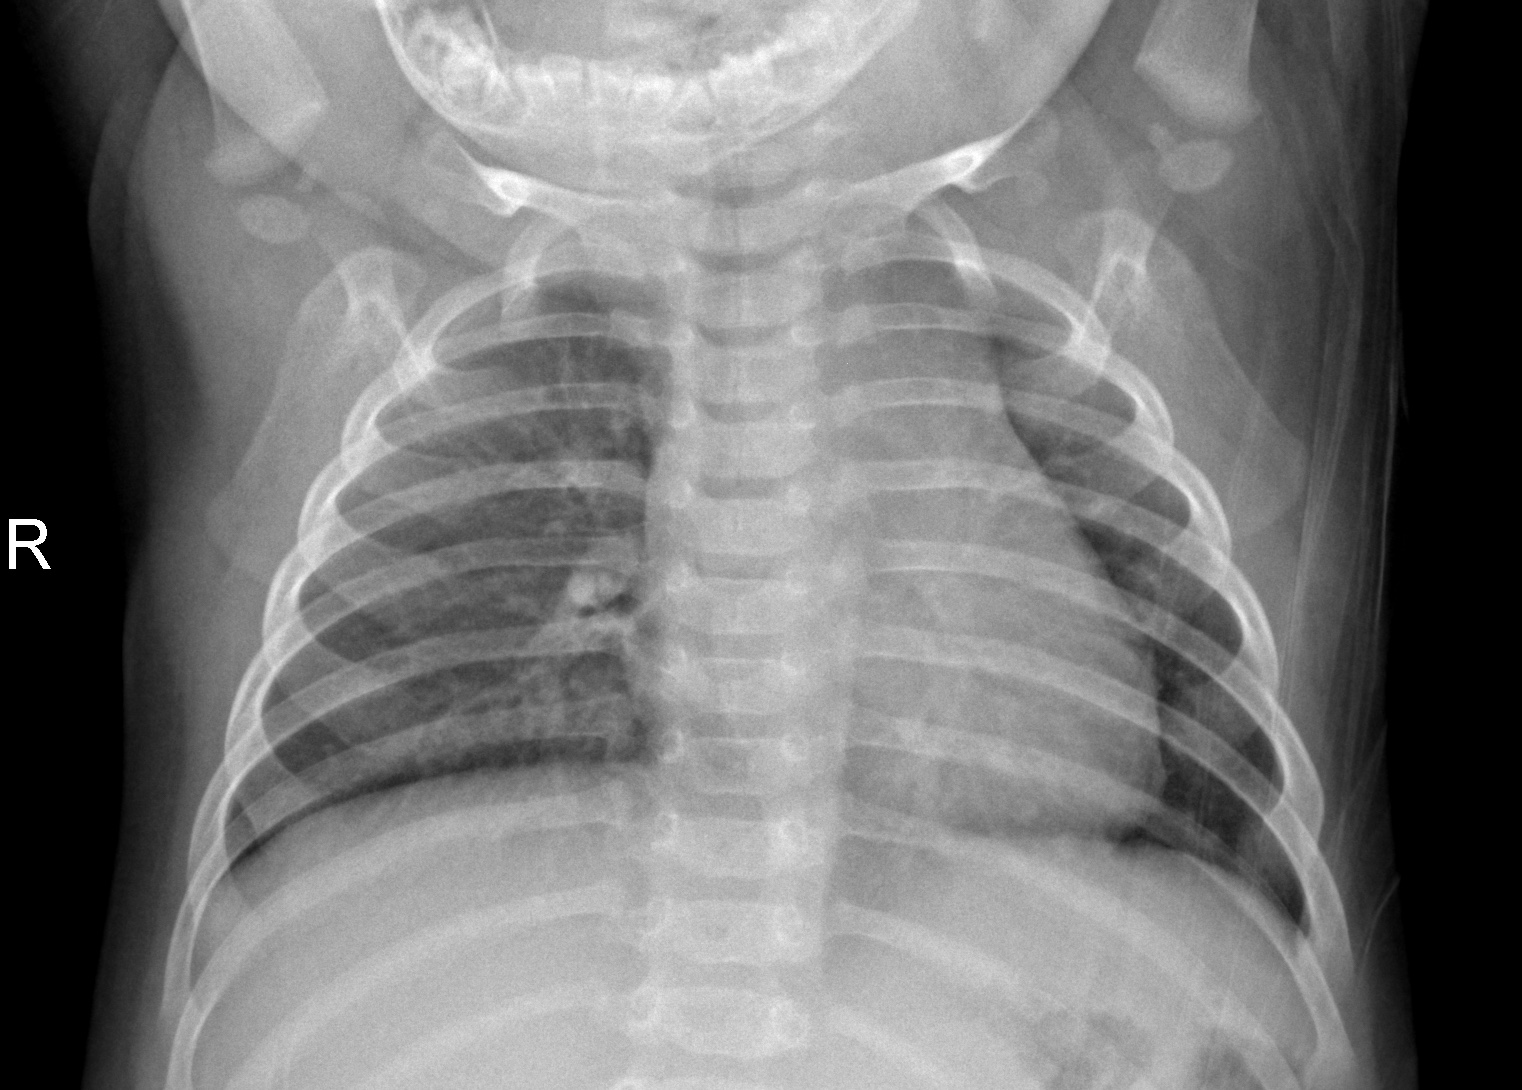
Diagnosis: NORMAL